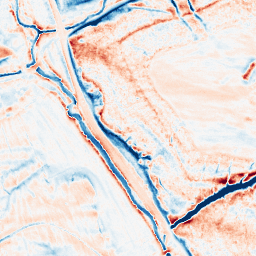
Category: classical
Decomposition family: gaussian_anisotropic
Decomposition parameters: sigma_x: 2
sigma_y: 5
Upsampling method: bspline
Upsampling parameters: scale: 2
Upsampling scale: 2